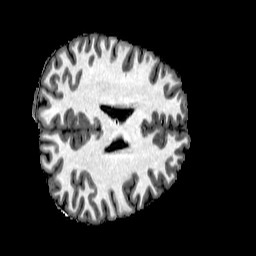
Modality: T1w
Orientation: axial
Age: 31
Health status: healthy
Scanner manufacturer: philips
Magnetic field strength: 3 T
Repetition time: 0.007855 s
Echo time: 0.003618 s